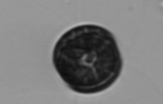
Label: Thalassiosira